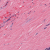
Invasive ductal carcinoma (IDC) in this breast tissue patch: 1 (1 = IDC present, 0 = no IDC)